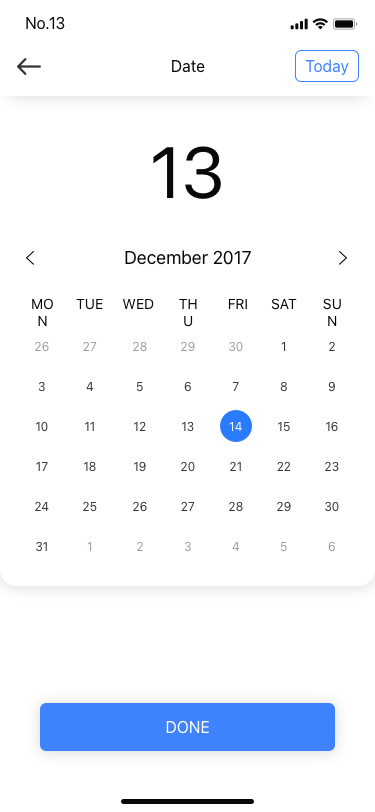
Text in this UI design:
December 2017
Mon
Tue
Wed
Thu
Fri
Sat
Sun
26
3
10
17
24
31
27
4
11
18
25
1
28
5
12
19
26
2
29
6
13
20
27
3
30
7
14
21
28
4
1
8
15
22
29
5
2
9
16
23
30
6
13
Today
Date